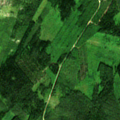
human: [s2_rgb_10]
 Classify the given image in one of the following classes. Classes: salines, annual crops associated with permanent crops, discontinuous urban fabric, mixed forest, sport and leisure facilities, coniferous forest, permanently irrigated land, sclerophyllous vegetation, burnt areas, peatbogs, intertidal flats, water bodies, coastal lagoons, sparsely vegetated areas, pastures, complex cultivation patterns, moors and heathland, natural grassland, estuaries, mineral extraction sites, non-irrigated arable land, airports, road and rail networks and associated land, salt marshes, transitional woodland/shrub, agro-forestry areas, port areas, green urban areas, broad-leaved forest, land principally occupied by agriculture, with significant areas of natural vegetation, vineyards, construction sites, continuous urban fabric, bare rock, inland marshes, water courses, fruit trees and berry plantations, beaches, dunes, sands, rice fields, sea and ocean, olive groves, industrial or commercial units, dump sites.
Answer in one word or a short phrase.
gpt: non-irrigated arable land, coniferous forest, mixed forest, transitional woodland/shrub